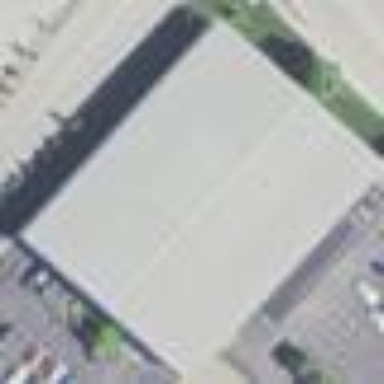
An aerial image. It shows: Retail building suitable for trade.